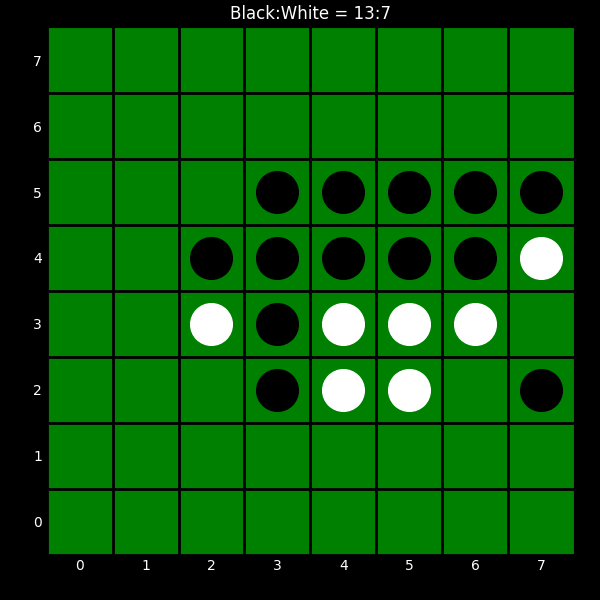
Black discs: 13
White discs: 7